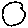
Label: circle